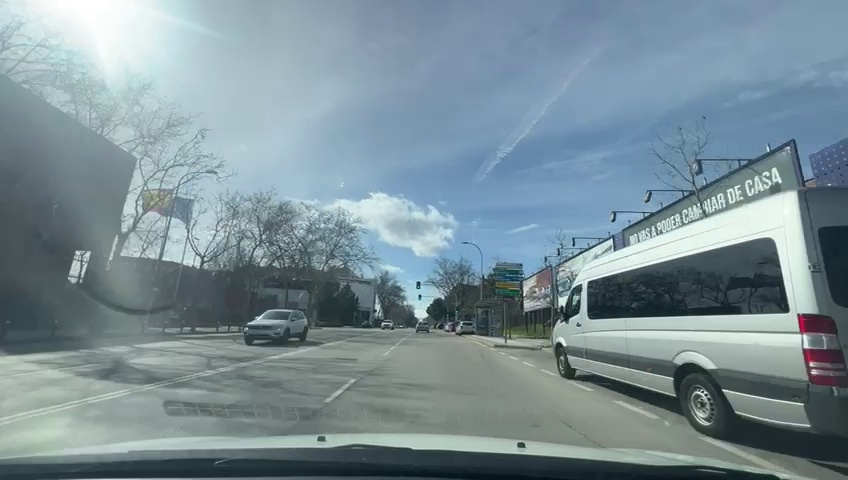
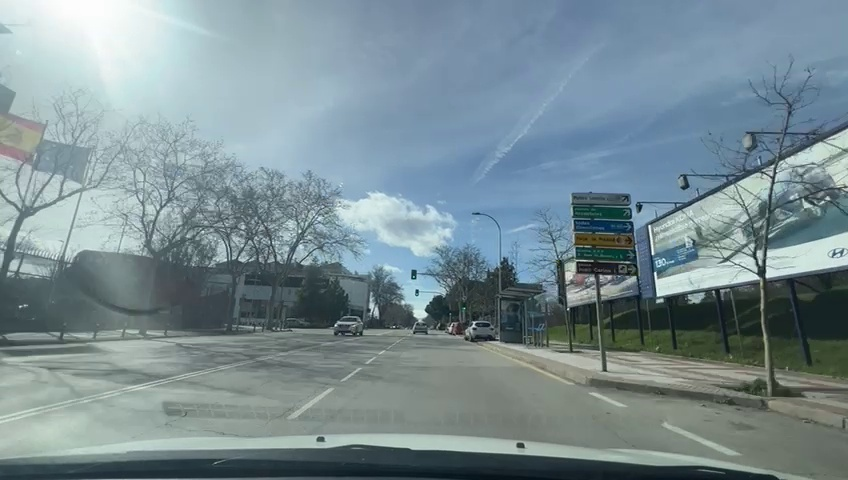
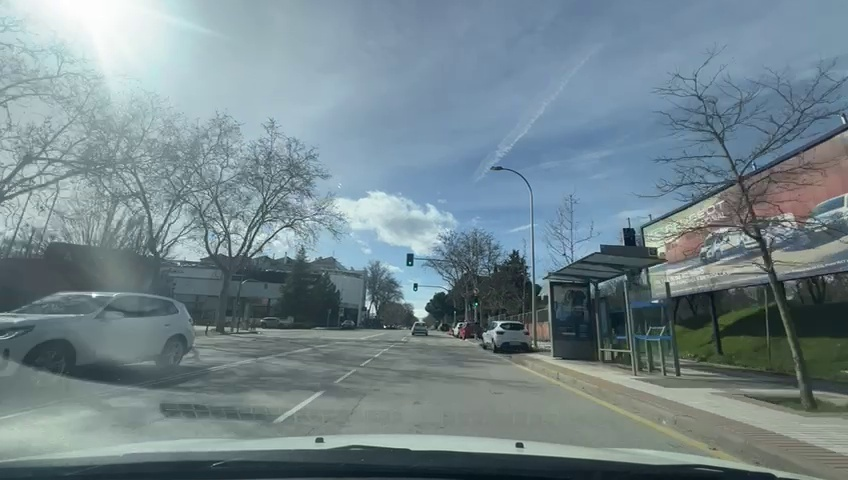
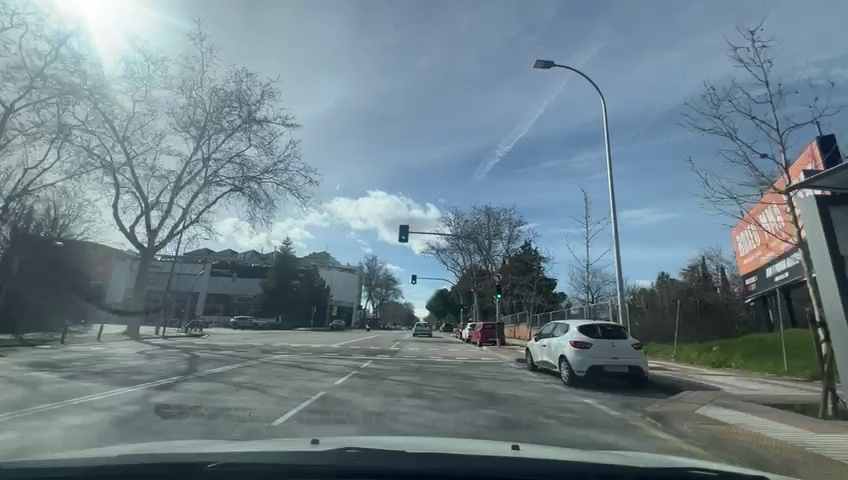
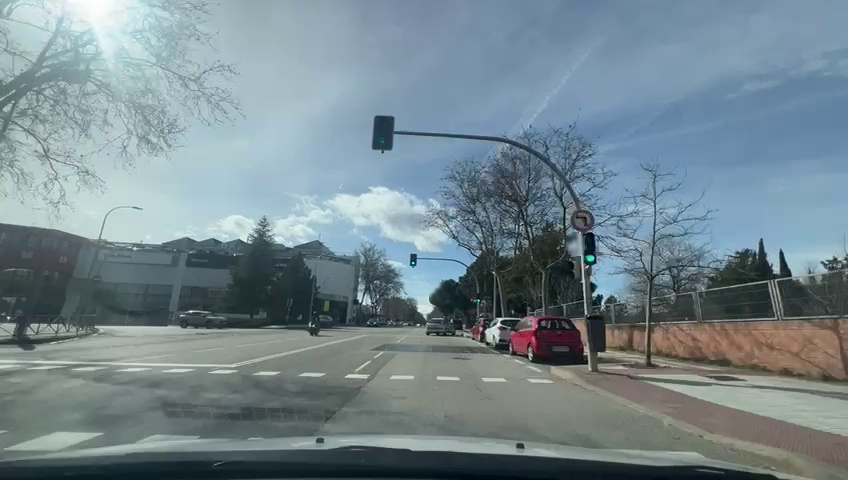
Situation: empty
Question: Is there a visible gap or discontinuity in the ego lane markings?
Answer: No
Reasoning: Ego is driving on right lane of a 2 lane street for each direction with stripe lanes

Situation: empty
Question: Do lane markings from two different lanes converge into a single lane?
Answer: No
Reasoning: Ego is driving on right lane of a 2 lane street for each direction with stripe lanes

Situation: empty
Question: Is the ego vehicle currently inside a roundabout?
Answer: No
Reasoning: Ego is driving on right lane of a 2 lane street for each direction with stripe lanes

Situation: empty
Question: Is a roundabout visible ahead in the ego direction?
Answer: No
Reasoning: Ego is driving on right lane of a 2 lane street for each direction with stripe lanes